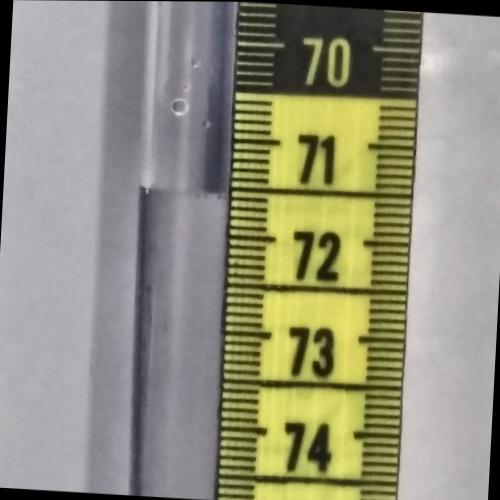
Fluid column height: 71.5 cm